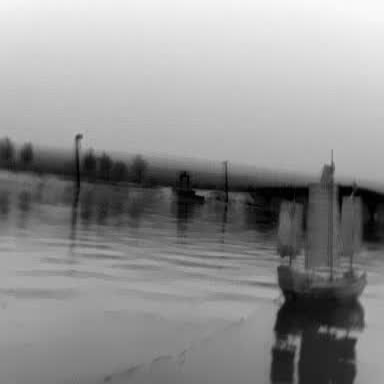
There is a sailboat in the infrared image.